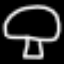
Label: mushroom